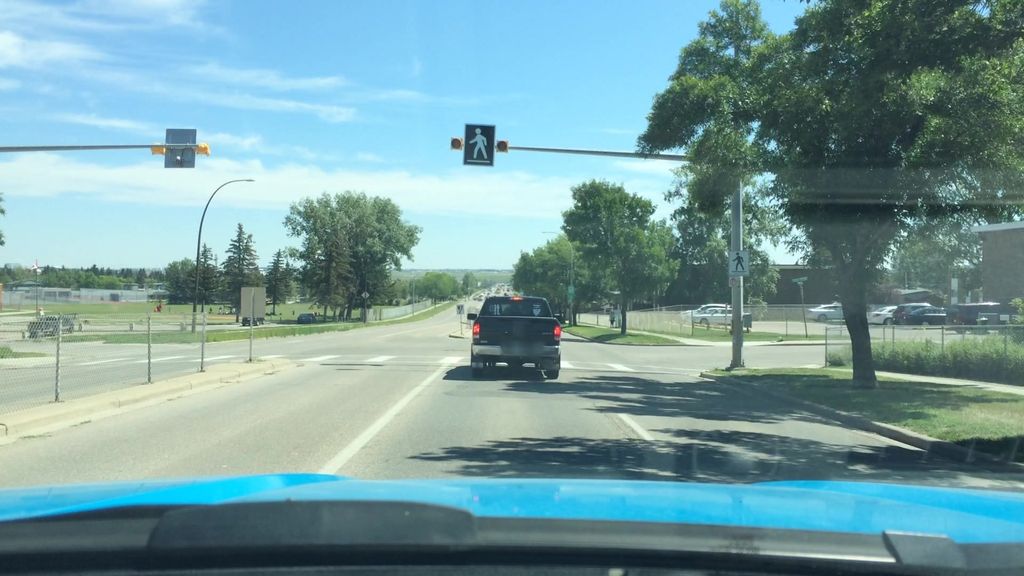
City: calgary